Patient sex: M
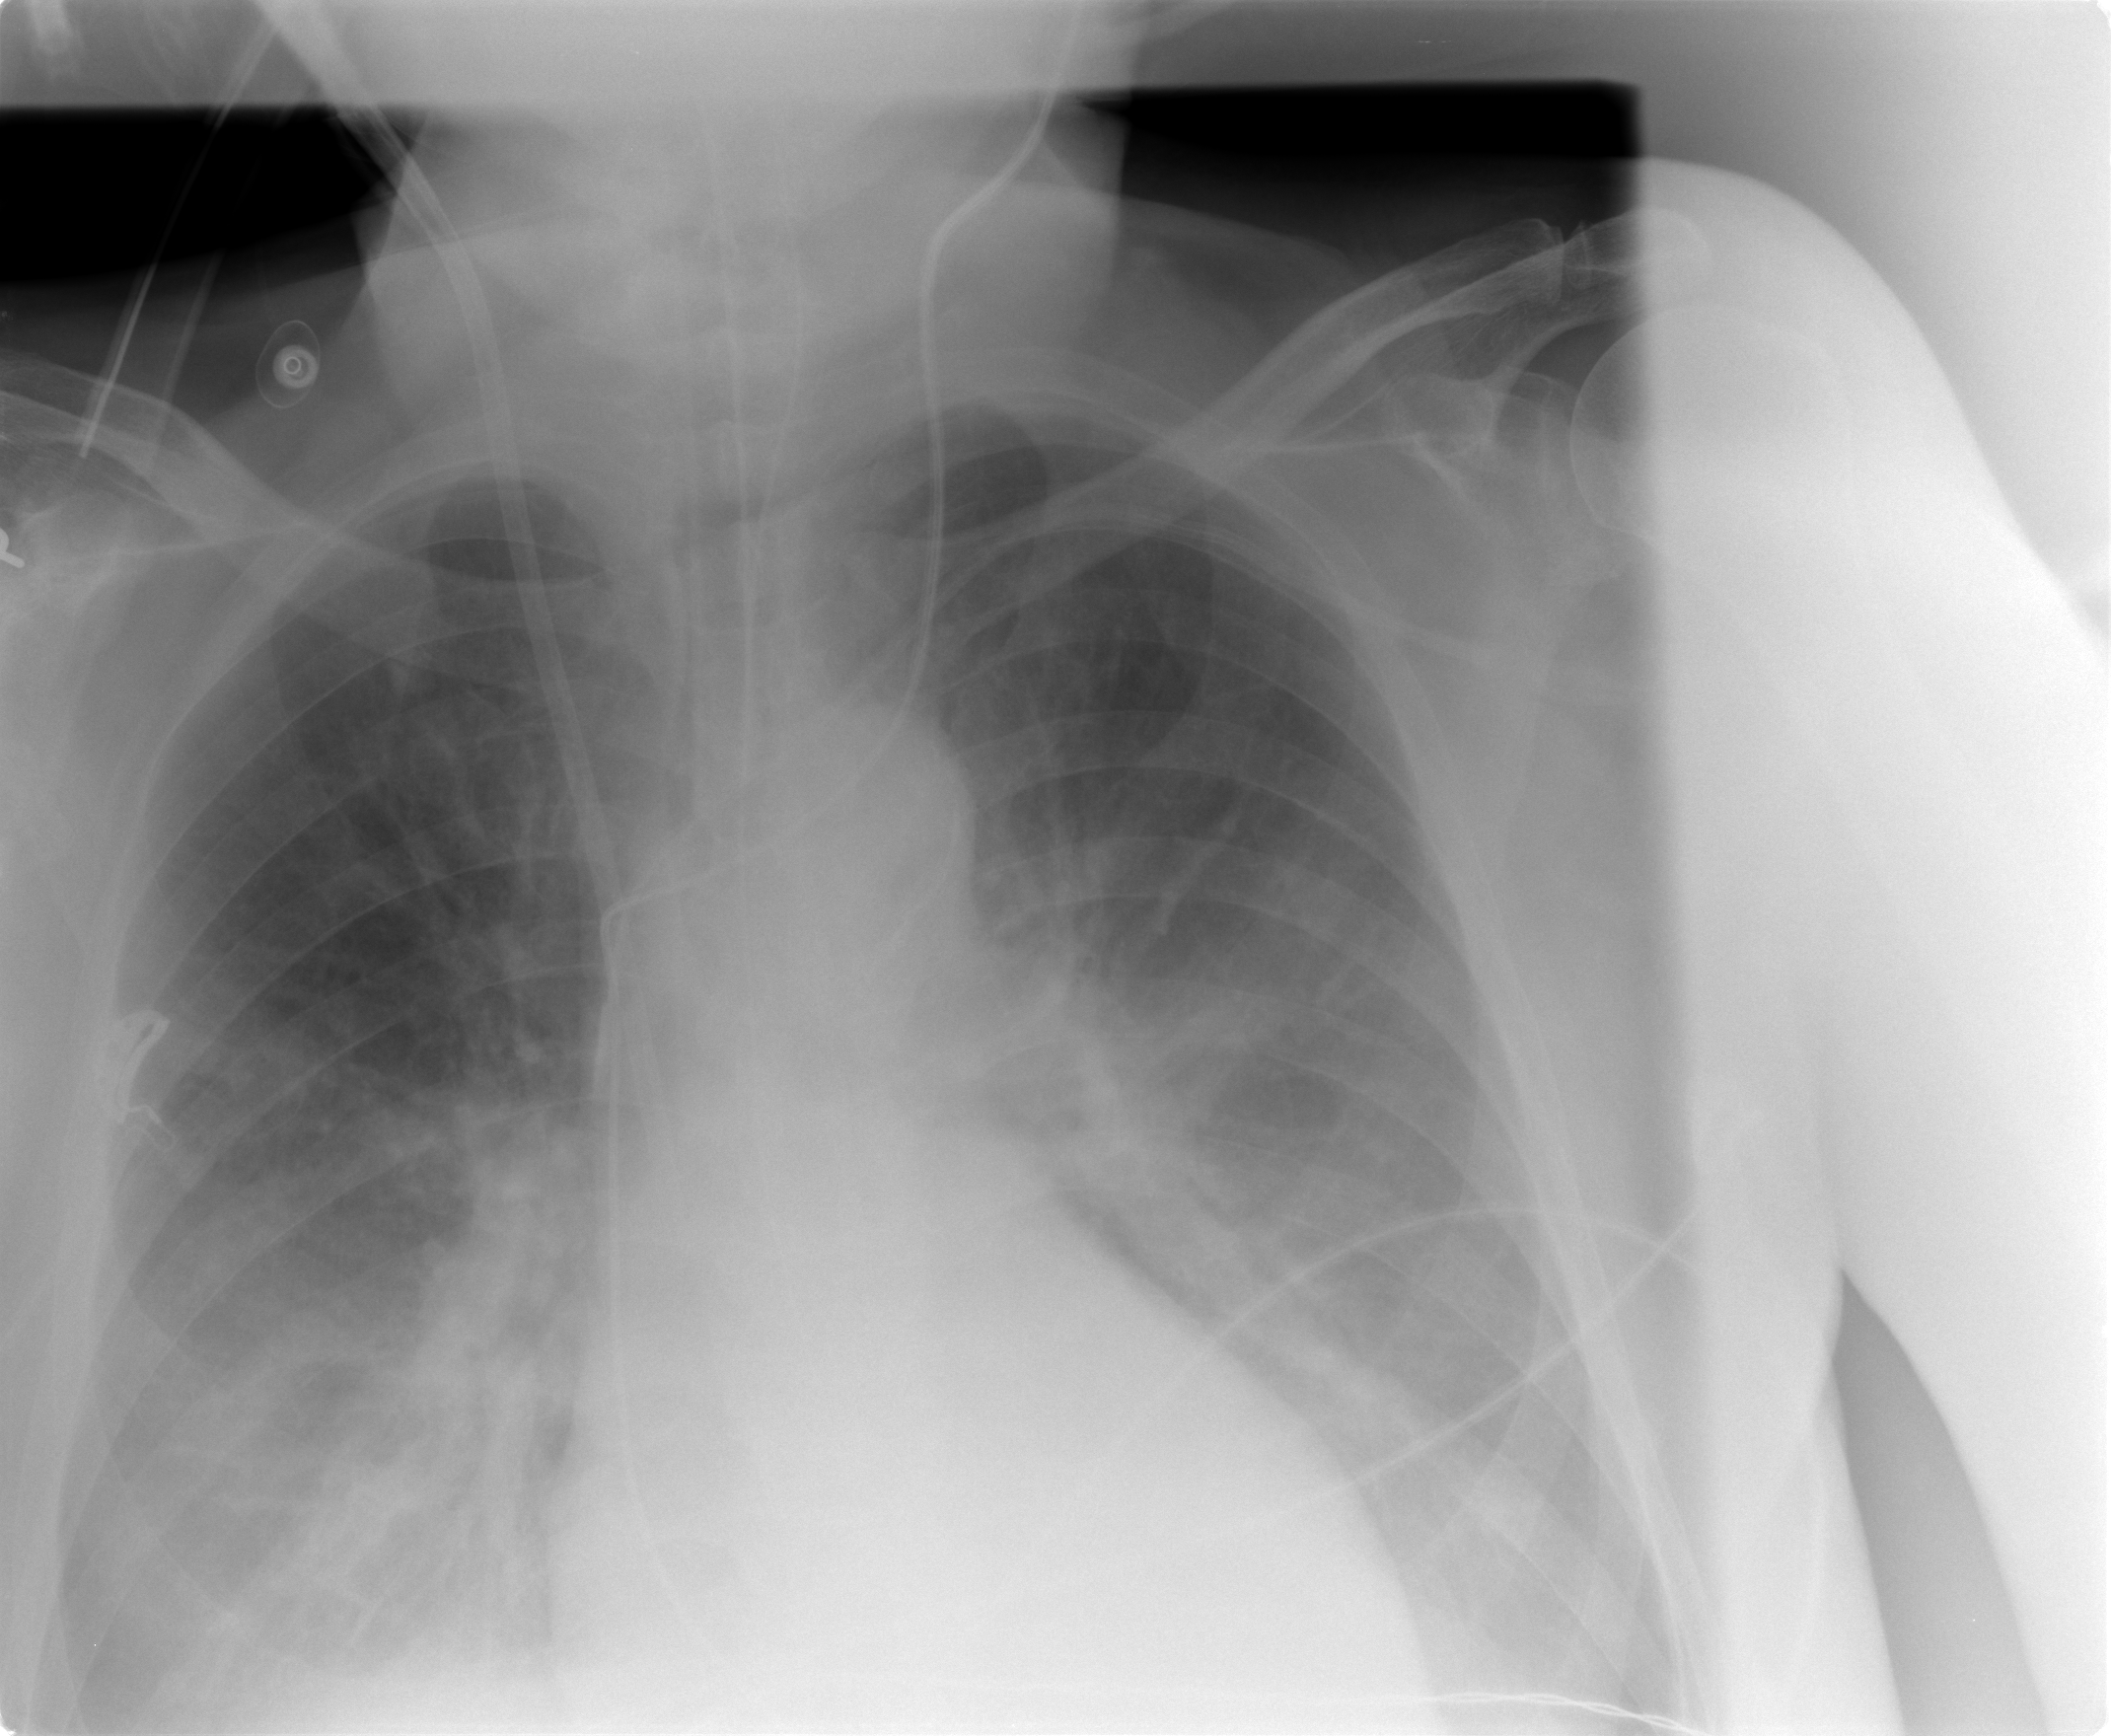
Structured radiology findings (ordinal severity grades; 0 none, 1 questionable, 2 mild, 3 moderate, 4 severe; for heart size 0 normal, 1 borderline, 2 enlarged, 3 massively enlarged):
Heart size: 2
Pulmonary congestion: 2
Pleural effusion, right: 3
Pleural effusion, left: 3
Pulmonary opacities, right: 1
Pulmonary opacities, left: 1
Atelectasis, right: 2
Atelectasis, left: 2